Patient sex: F
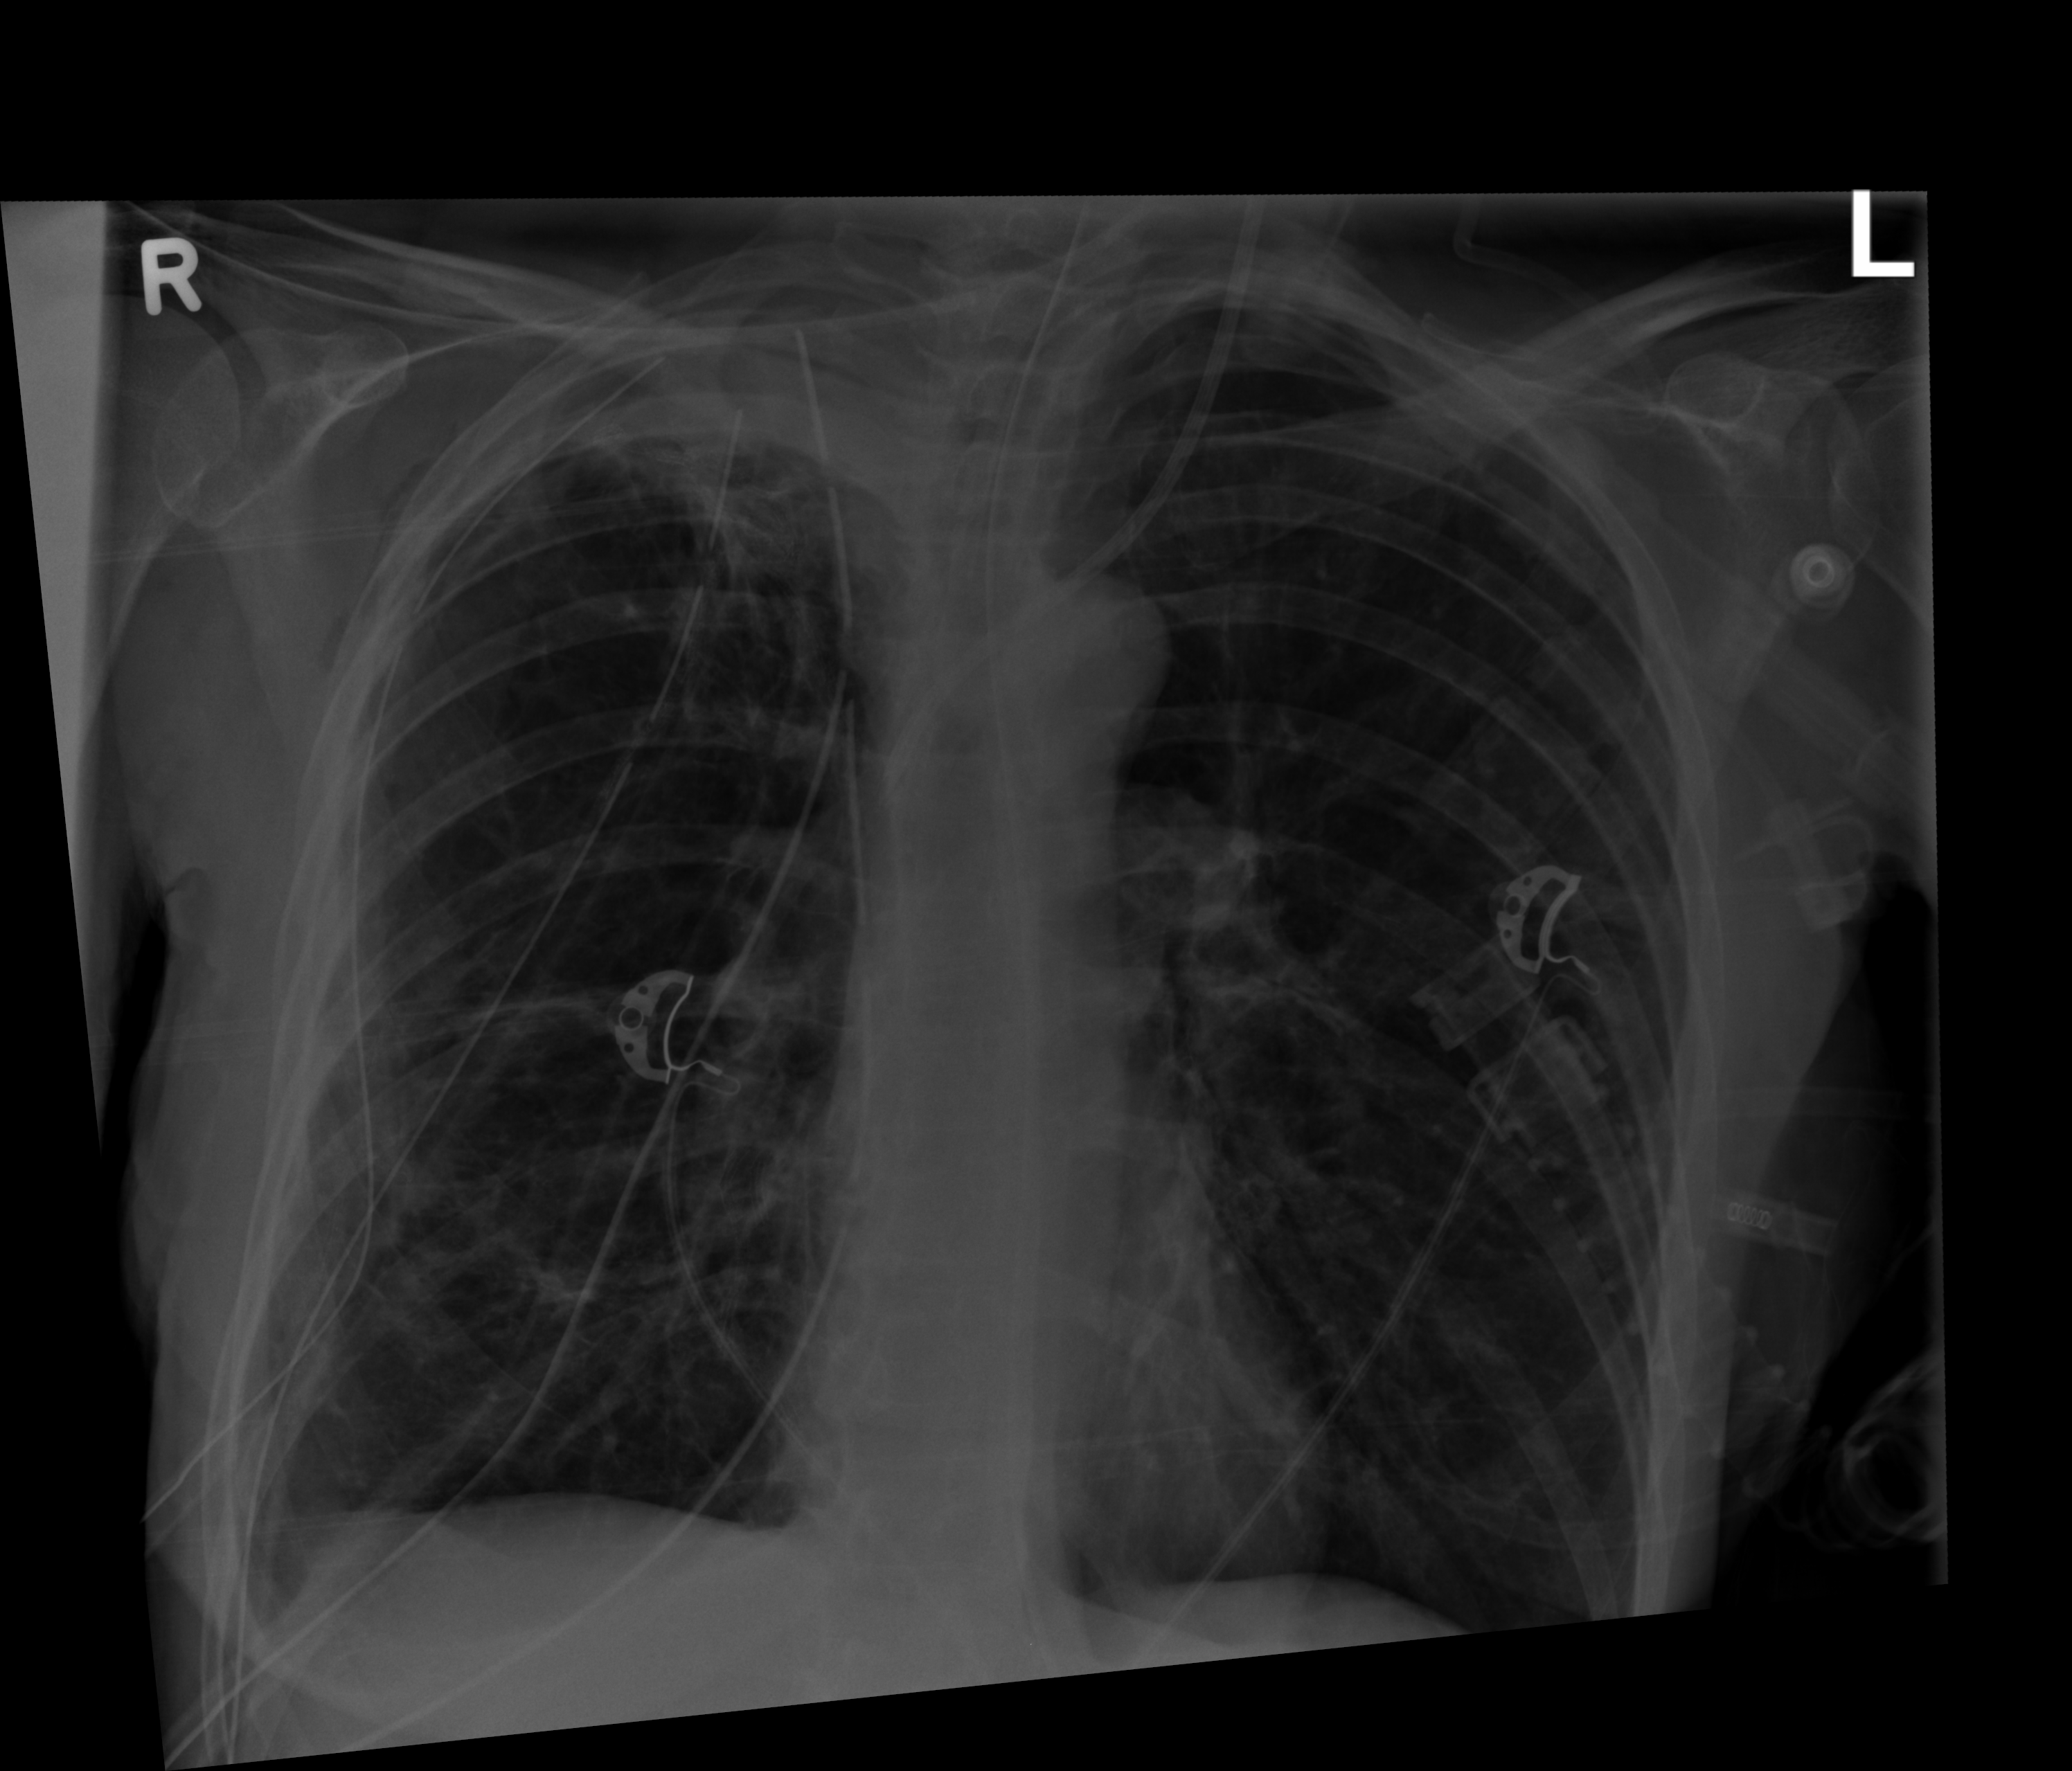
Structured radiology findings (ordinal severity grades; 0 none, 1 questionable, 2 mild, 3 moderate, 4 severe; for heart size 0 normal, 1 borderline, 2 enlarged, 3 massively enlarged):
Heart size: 0
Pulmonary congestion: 0
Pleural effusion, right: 2
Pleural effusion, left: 0
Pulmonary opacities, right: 0
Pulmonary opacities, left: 0
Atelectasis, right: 3
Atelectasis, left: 0